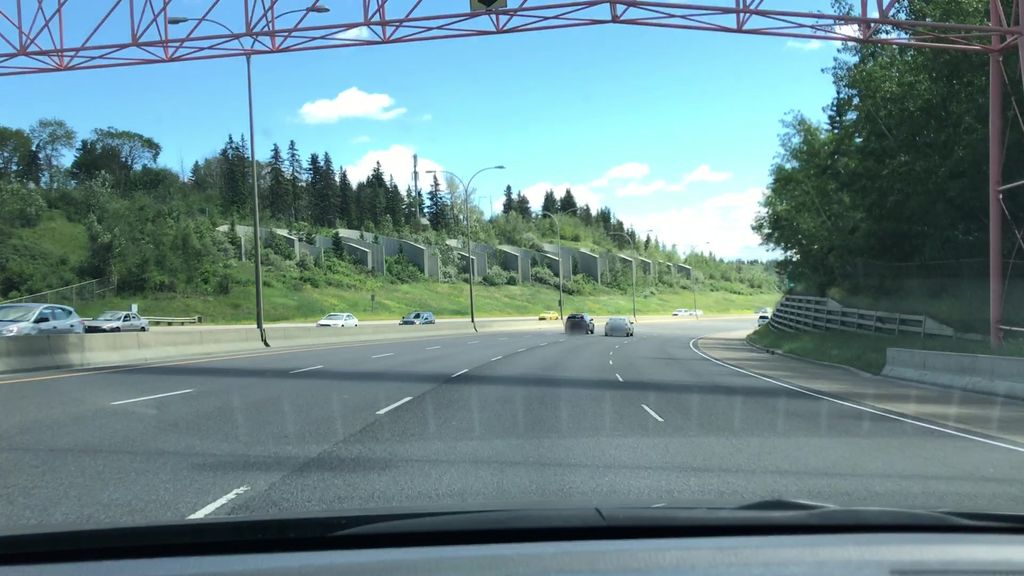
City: edmonton